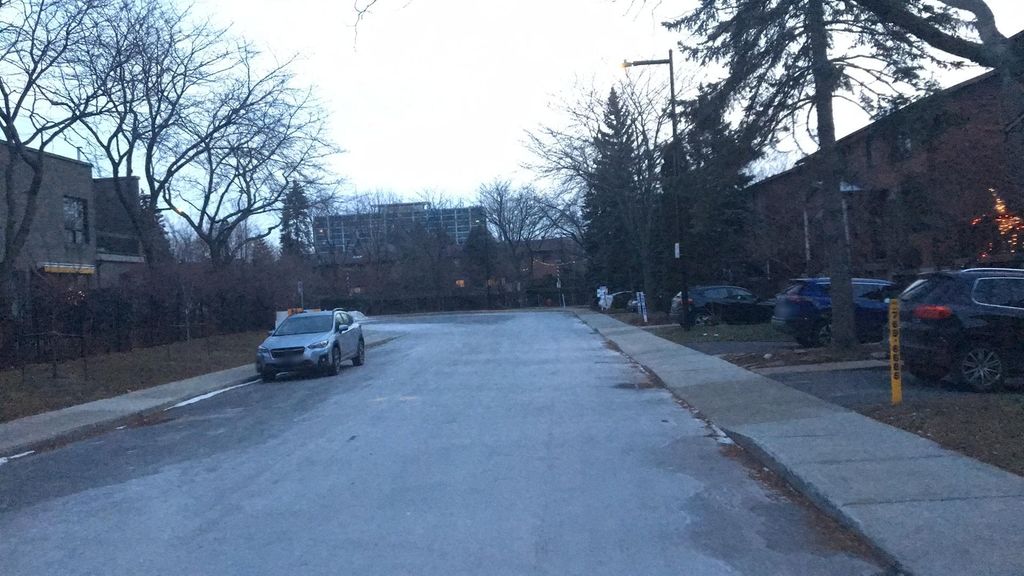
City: montreal